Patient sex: F
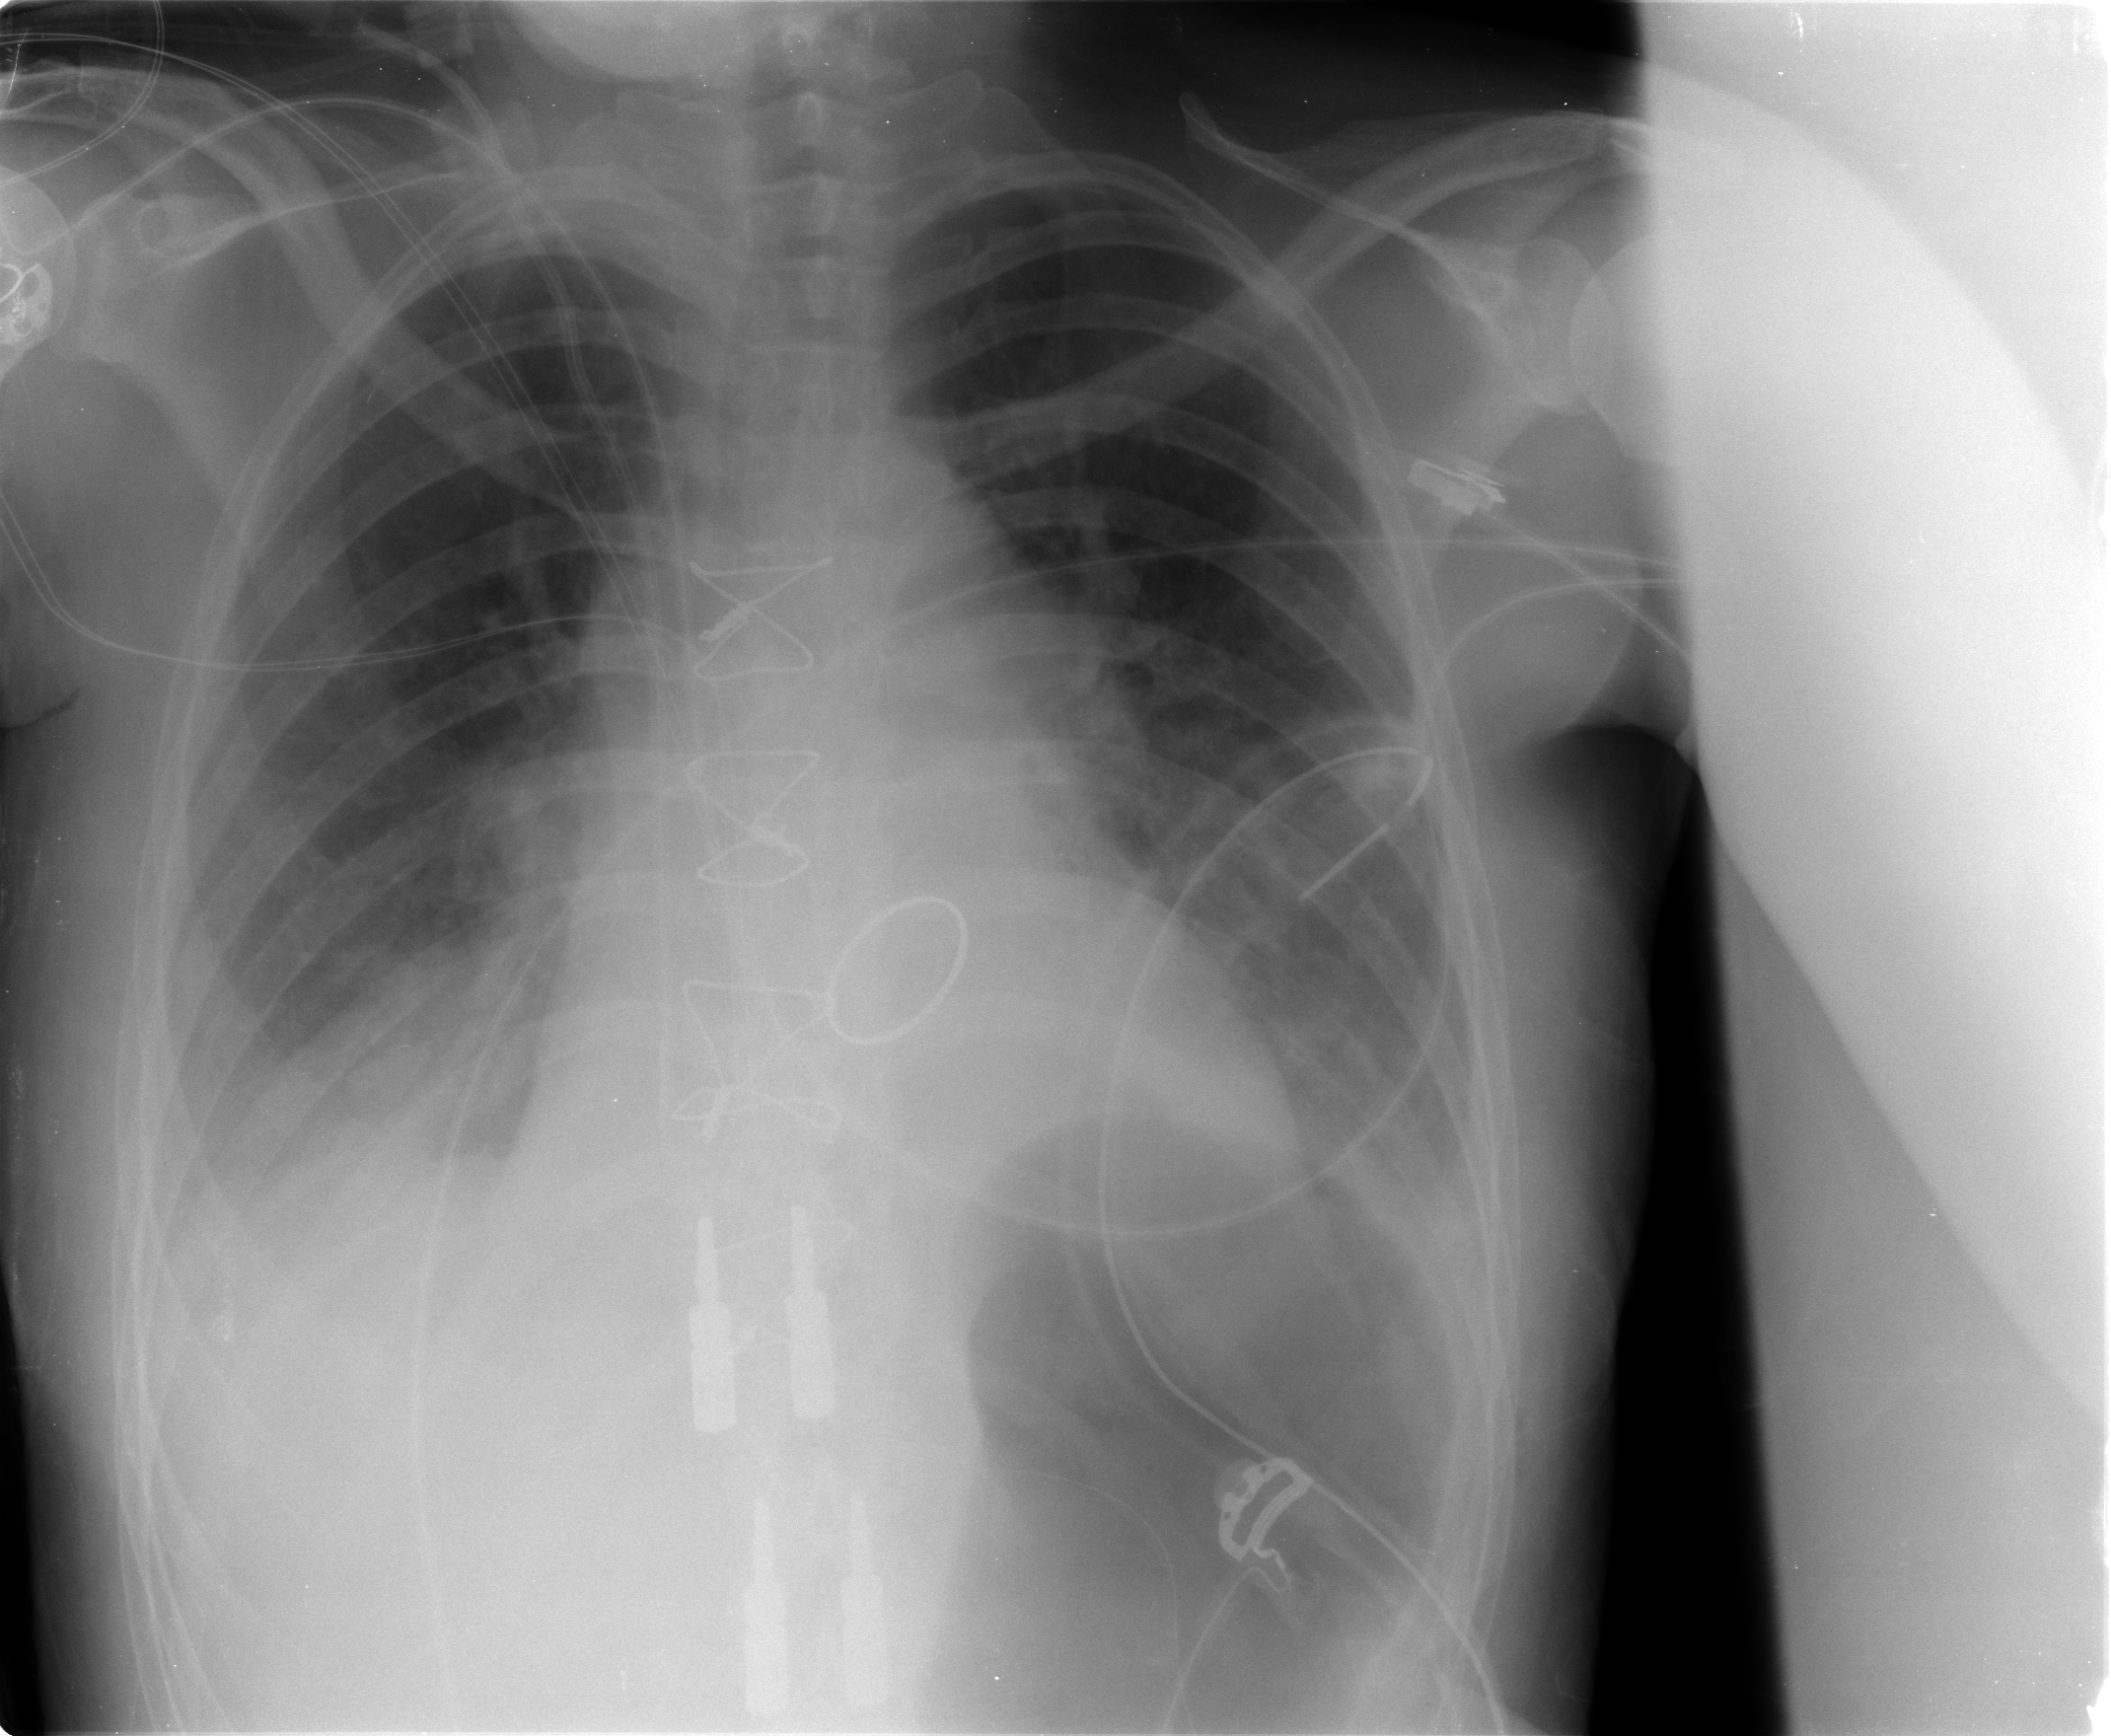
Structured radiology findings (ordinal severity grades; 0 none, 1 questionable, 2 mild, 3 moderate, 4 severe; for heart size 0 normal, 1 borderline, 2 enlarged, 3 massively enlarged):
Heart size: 0
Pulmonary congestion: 2
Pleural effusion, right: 2
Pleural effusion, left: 1
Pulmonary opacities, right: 2
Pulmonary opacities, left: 2
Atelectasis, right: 2
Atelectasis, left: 2